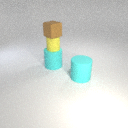
large cyan rubber cylinder behind large cyan rubber cylinder